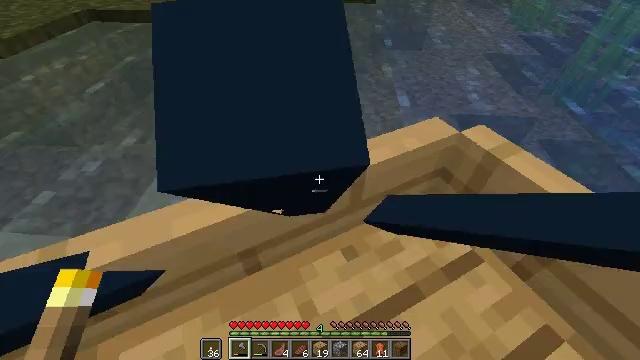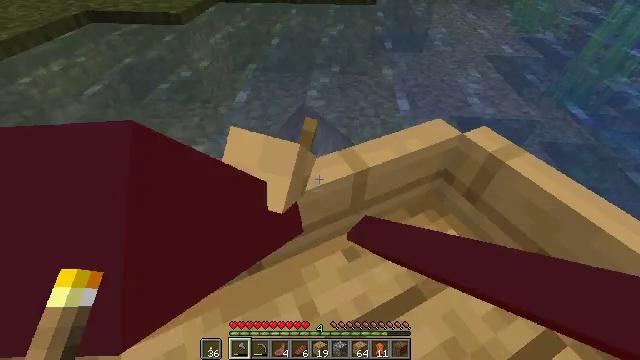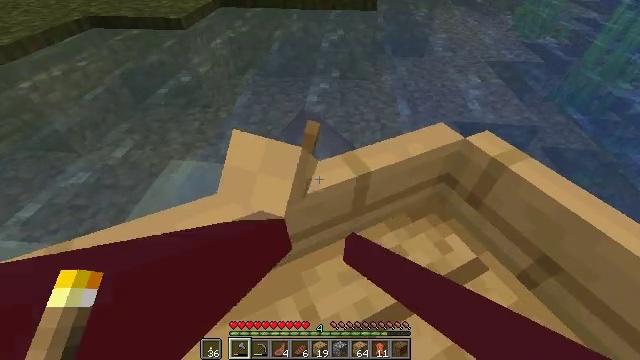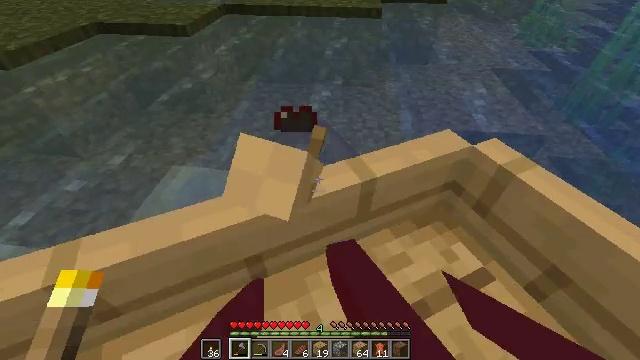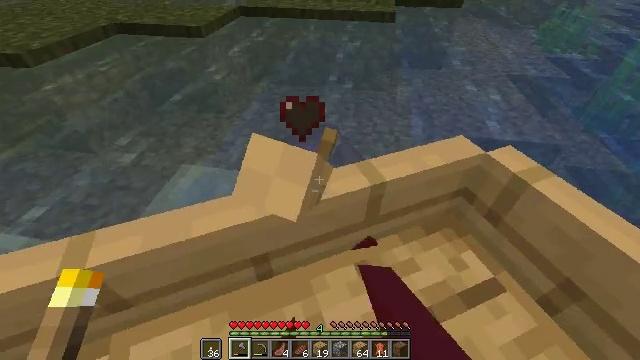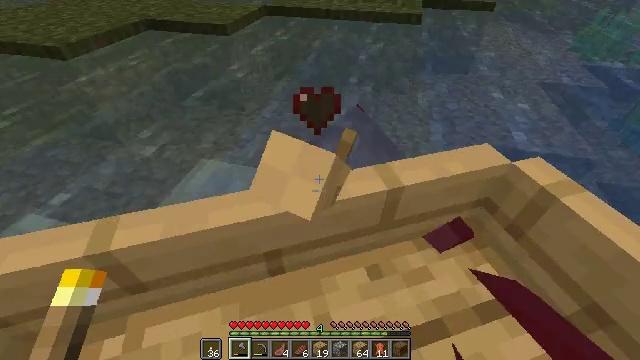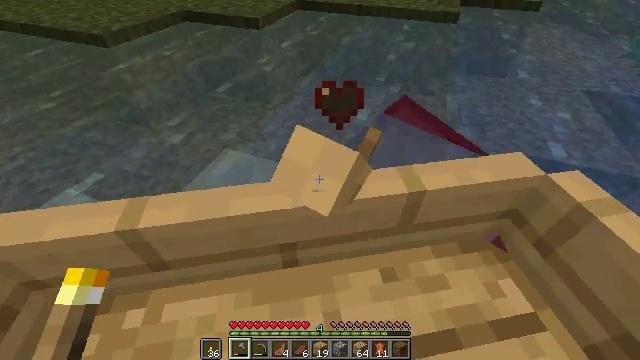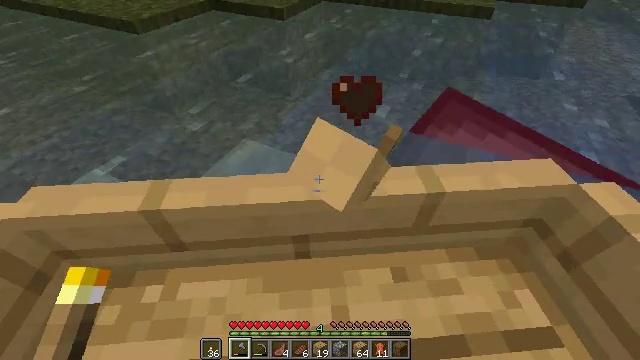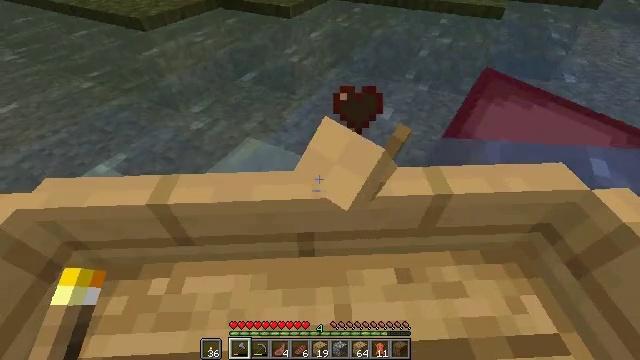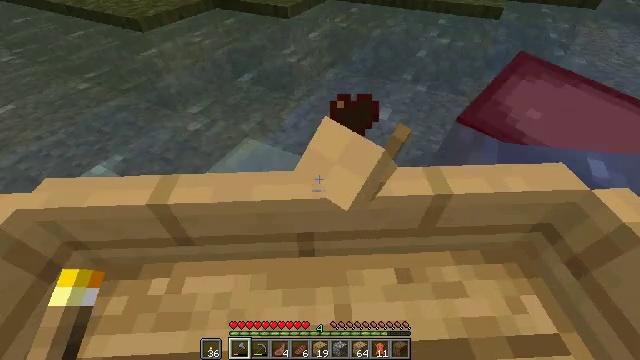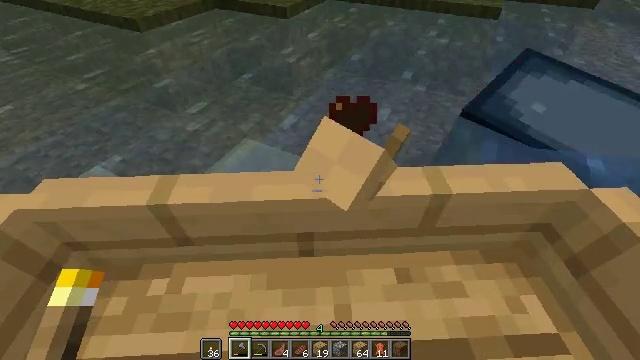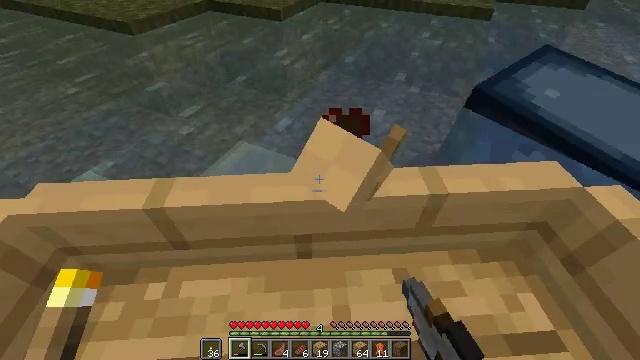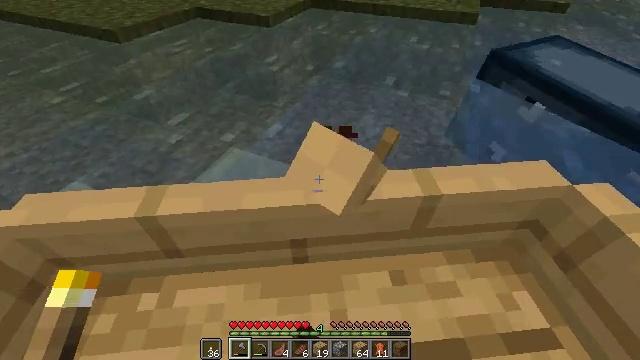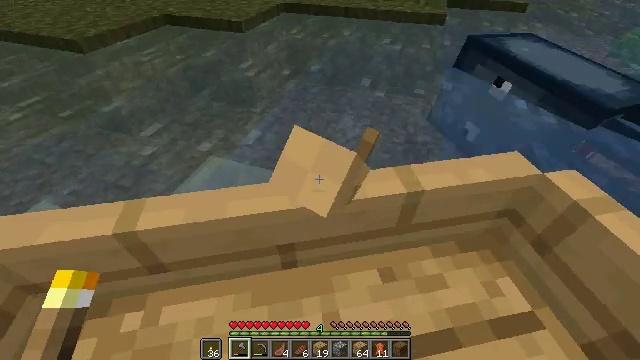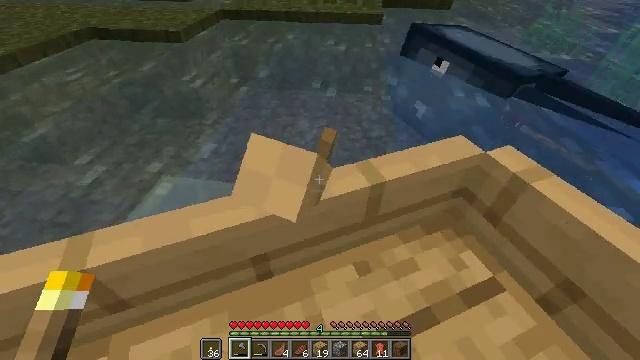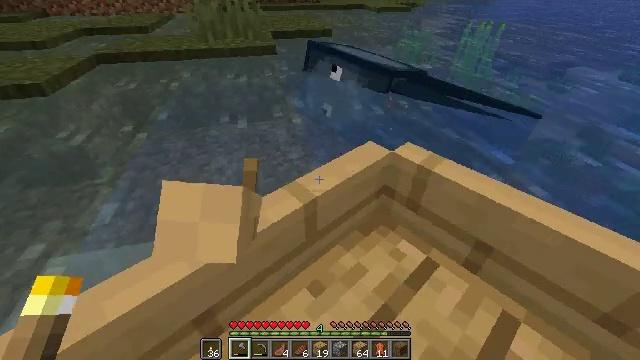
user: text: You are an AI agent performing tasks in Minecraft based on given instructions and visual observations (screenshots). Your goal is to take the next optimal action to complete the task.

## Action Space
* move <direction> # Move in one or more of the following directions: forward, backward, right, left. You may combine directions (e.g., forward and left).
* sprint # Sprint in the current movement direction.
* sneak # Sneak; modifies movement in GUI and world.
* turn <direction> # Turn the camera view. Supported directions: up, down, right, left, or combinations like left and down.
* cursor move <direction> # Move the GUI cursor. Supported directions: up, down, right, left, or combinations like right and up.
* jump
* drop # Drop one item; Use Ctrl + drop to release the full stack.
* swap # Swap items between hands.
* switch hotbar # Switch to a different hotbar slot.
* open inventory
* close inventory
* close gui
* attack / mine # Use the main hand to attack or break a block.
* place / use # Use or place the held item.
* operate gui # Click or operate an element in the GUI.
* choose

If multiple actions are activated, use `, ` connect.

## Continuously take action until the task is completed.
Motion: motion action
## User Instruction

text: Hunt aquatic mobs.
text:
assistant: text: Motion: no_op
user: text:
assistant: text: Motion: no_op
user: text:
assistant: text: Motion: turn left and up
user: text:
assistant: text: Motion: turn left
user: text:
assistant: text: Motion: turn left
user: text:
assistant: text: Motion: turn left
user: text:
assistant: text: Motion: turn left and down
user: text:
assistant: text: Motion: turn left
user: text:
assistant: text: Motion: no_op
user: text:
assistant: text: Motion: attack / mine
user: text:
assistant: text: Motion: attack / mine
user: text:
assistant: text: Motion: turn right, attack / mine
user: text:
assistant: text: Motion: turn right
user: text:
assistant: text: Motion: turn right
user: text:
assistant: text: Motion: turn right and up
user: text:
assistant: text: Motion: turn right and up
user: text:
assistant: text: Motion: attack / mine
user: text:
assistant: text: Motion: turn right, attack / mine
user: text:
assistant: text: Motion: turn right and up, attack / mine
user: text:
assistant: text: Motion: turn right and up
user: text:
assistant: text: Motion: turn right and up
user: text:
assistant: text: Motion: turn up
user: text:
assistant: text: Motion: turn up
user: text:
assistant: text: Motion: move forward, turn left and up
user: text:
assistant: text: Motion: move forward, turn left and up
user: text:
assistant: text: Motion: move forward, turn left
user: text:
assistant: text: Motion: move forward
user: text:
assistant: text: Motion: move forward
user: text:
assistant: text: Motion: move forward
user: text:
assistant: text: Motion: move forward and move left, turn left